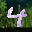
Label: 4